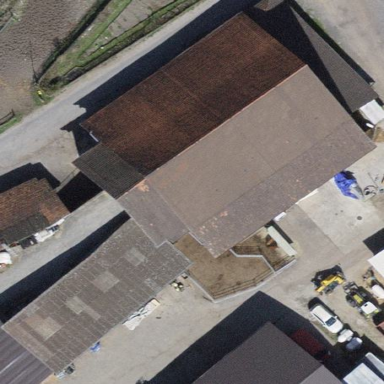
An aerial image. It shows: Farm building.